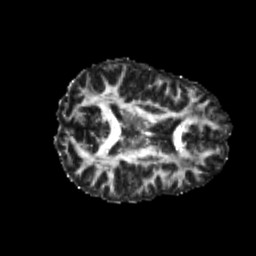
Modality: FA
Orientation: axial
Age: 21
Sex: male
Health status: healthy
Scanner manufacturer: philips
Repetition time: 7.393 s
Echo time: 0.08599 s